Question: I have an IBM DB2 database (version 9.7) which uses client authentication.
I'm trying to create an connection from my computer to this database with an ODBC driver, so I've downloaded the last odbc driver (for version 9.7) from IBM website and when I want to configure the authentication it only allows me to chose this :

Does anyone knows if it exists an odbc driver which allows client authentication ?
Thanks
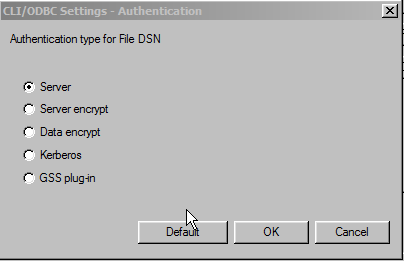
Answer: I believe that you need to install either Runtime Client or Data Server Client package to enable client authentication for ODBC/CLI.